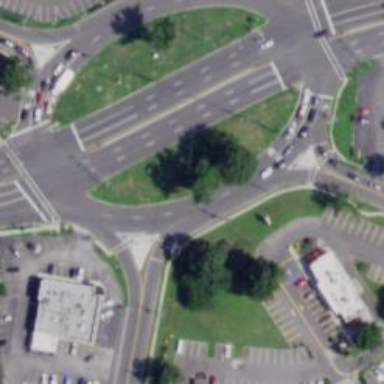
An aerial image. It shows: Primary highway intersecting roundabout.